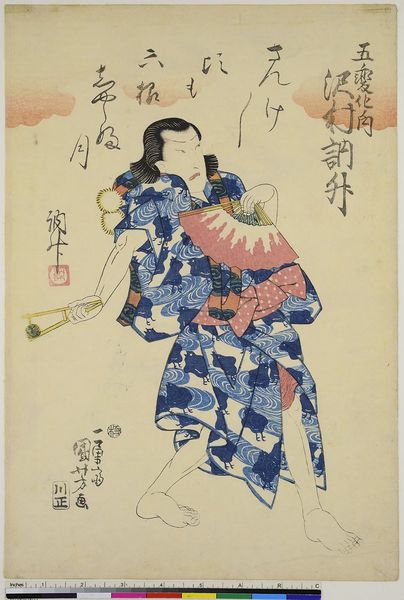
Titel: Der Schauspieler Sawamura Tossho in dem Stück &#x201E;Gohenge“
Künstler: Utagawa Kuniyoshi
Standort: Hamburg
Institution: Museum für Kunst und Gewerbe Hamburg
Schlagwörter: blau, hand, mann, schwarz, fächer, blatt, rosa, holzschnitt, japan, berge, schriftzeichen, barfuß, druckgraphik, druckgrafik, zeit, schauspieler, farbholzschnitt, schauspielerin, zeichung, kimono, hare, kabuki, edo, komono, reproduktionen, druckerzeugnisse